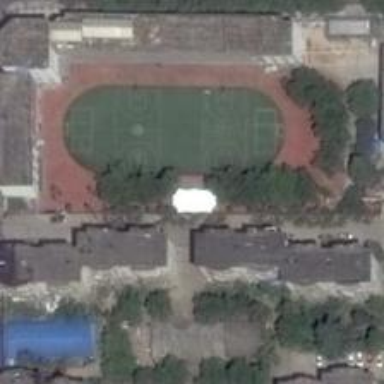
What locates behind various of buidings is a playground .